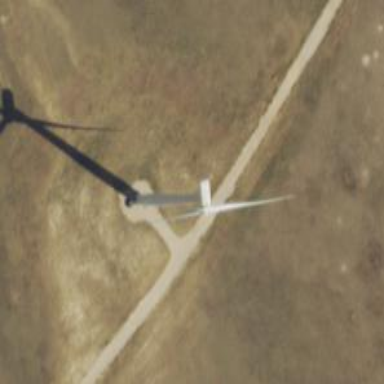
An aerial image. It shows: Wind generator with horizontal axis. The generator is wind turbine.